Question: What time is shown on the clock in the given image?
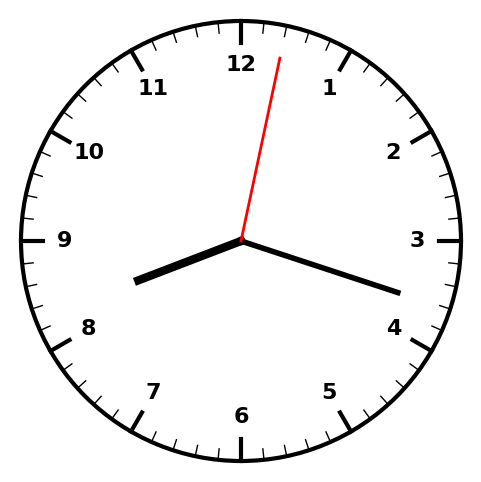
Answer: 08:18:02